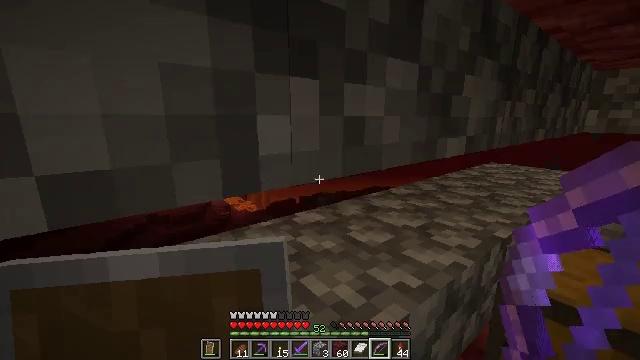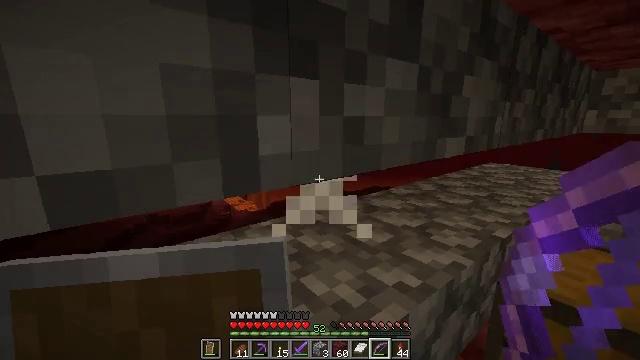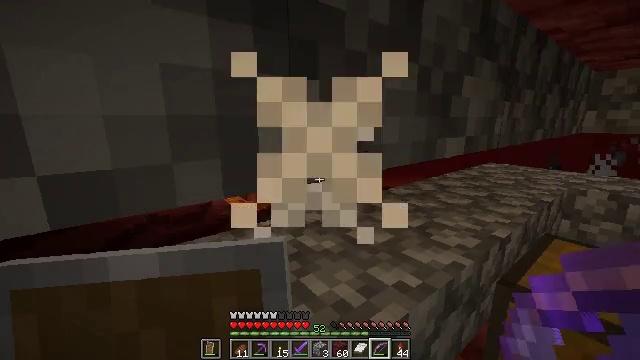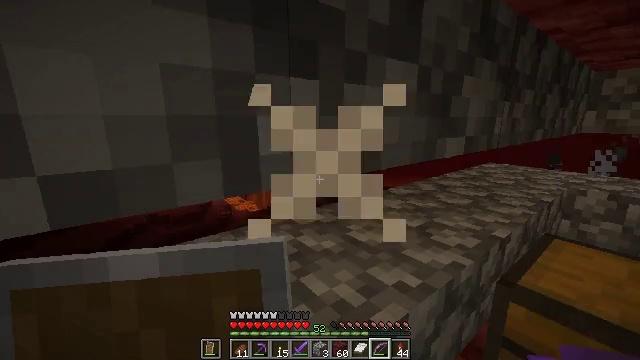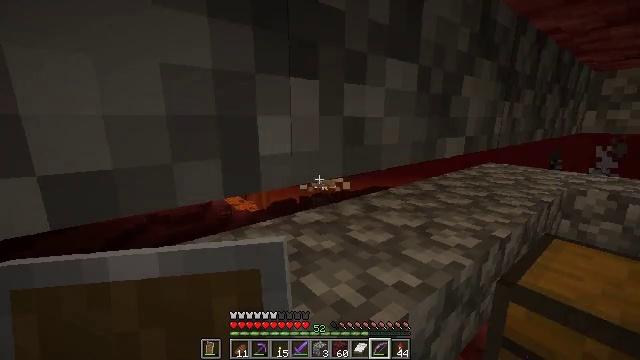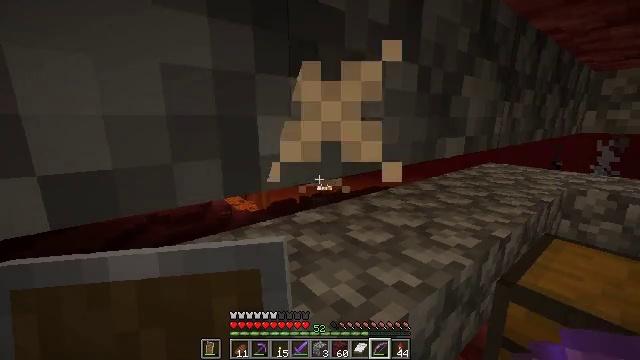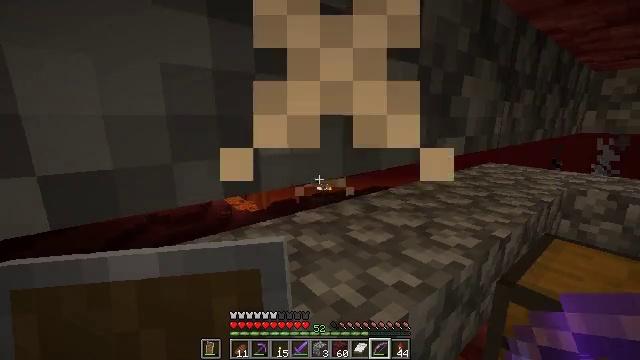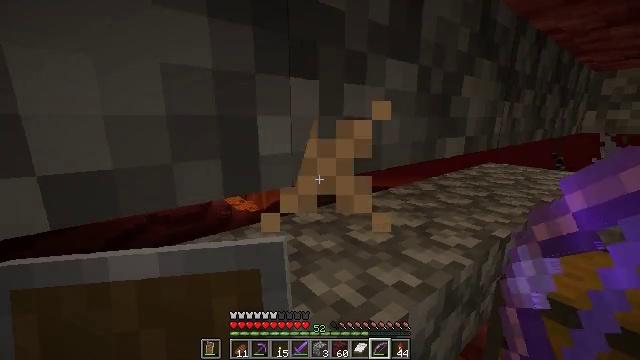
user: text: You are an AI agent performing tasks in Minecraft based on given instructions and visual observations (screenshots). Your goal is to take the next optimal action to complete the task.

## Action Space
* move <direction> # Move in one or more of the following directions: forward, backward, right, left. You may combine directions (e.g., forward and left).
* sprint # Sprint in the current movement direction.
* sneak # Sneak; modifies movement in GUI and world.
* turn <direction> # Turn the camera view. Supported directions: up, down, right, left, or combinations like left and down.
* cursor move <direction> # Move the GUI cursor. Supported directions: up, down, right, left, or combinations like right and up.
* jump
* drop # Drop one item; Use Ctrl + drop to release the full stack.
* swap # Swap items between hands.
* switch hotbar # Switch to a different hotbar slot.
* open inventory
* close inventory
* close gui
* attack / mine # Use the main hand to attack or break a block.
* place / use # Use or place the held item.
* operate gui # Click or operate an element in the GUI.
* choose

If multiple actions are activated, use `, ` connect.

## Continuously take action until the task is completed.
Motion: motion action
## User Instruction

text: Combat the zombified piglin.
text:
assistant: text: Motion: no_op
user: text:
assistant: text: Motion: no_op
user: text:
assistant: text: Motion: no_op
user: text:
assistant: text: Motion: no_op
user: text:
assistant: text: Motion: no_op
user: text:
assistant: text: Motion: no_op
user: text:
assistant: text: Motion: no_op
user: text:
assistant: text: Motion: no_op